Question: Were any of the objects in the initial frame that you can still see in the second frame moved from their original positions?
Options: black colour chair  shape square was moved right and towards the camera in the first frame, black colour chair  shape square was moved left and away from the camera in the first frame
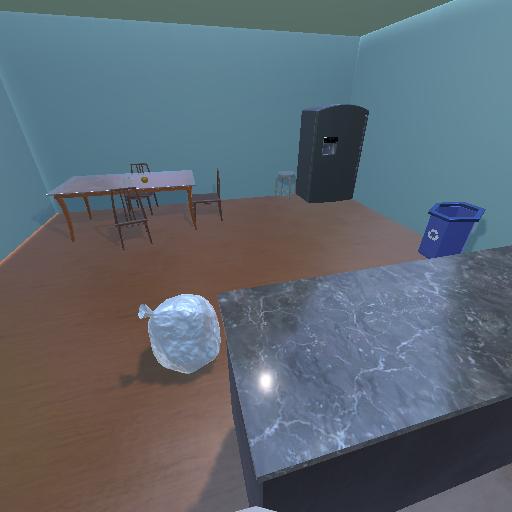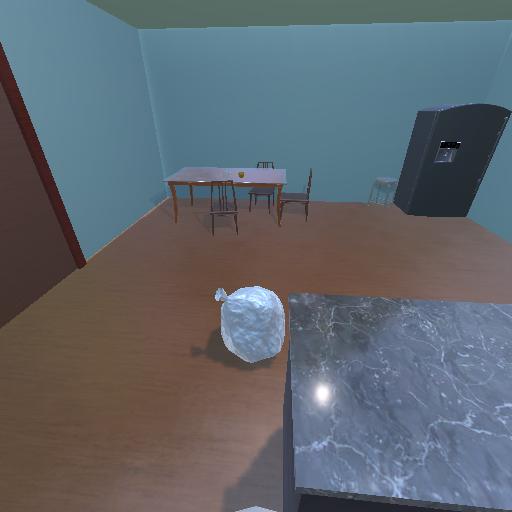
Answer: black colour chair  shape square was moved right and towards the camera in the first frame